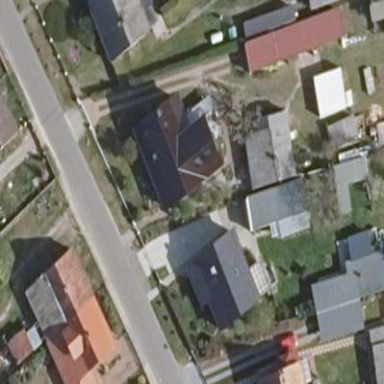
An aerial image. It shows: Black-roofed house with multiple building parts.